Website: ulta-beauty
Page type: address-validator
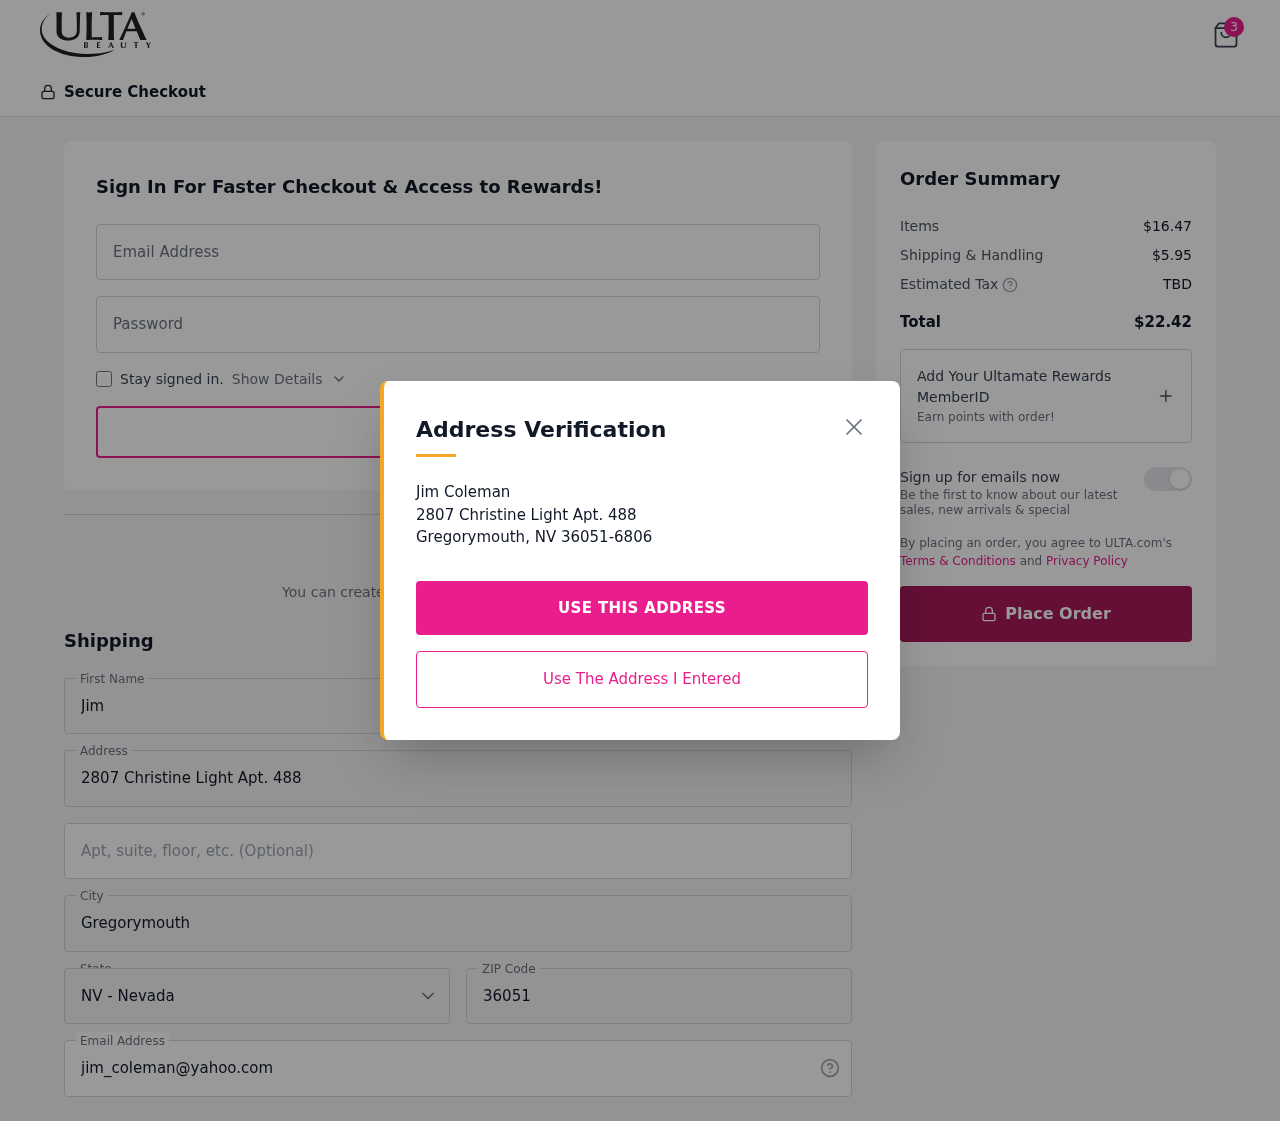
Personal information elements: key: PII_CITY
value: Gregorymouth
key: PII_EMAIL
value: jim_coleman@yahoo.com
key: PII_FIRSTNAME
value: Jim
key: PII_LASTNAME
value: Coleman
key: PII_POSTCODE
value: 36051
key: PII_STATE_ABBR
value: NV
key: PII_STREET
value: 2807 Christine Light Apt. 488
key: PII_STREET2
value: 2807 Christine Light Apt. 488
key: PII_FULLNAME2
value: Jim Coleman
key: PII_PHONE_AREA
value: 488
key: PII_PHONE_AREA_NUMERIC
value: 488
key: PII_CITY2
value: Gregorymouth
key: PII_STATE_ABBR2
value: NV
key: PII_POSTCODE_FULL
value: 36051
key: PII_POSTCODE_EXT
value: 6806
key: PII_POSTCODE_NUMERIC
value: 36051
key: PII_POSTCODE_EXT_NUMERIC
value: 6806
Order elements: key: ORDER_NUM_ITEMS
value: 3
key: ORDER_SUBTOTAL
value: $16.47
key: ORDER_SHIPPING_COST
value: $5.95
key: ORDER_TOTAL
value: $22.42